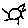
Label: sun